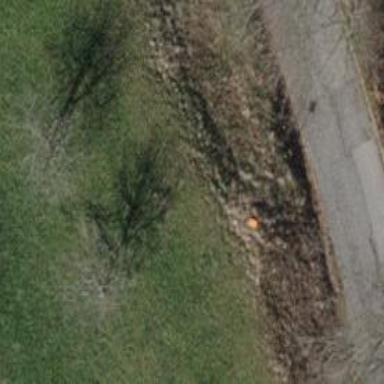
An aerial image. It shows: Pipeline marker.